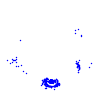
Particle: electron